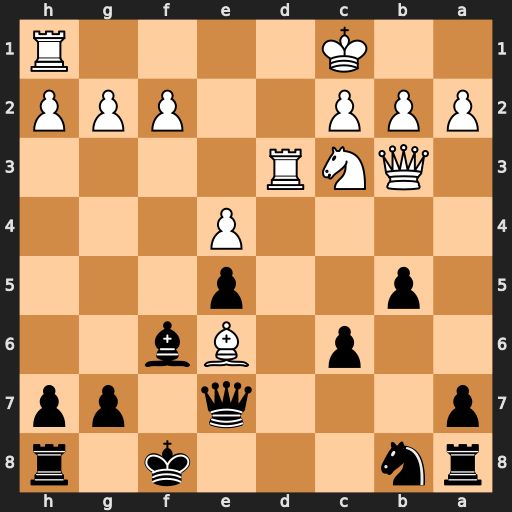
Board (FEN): rn3k1r/p3q1pp/2p1Bb2/1p2p3/4P3/1QNR4/PPP2PPP/2K4R
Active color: b
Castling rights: -
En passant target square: -
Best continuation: Na6 Rd7 Nc5 Rxe7 Nxb3+